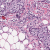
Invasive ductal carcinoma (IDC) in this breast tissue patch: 1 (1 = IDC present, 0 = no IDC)